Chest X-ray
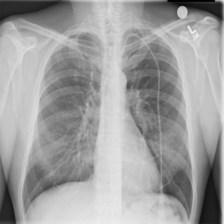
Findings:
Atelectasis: negative
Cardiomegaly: negative
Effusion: negative
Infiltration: negative
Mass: negative
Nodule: negative
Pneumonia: negative
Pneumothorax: negative
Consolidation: negative
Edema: negative
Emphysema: negative
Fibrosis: negative
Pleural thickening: negative
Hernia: negative